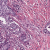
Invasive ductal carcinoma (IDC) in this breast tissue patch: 1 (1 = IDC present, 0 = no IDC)